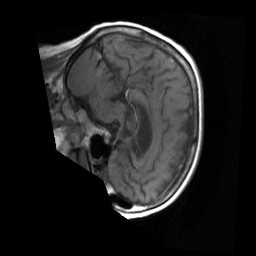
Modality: T1w
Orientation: sagittal
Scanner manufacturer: philips
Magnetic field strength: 1.5 T
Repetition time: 0.4 s
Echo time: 0.0074 s